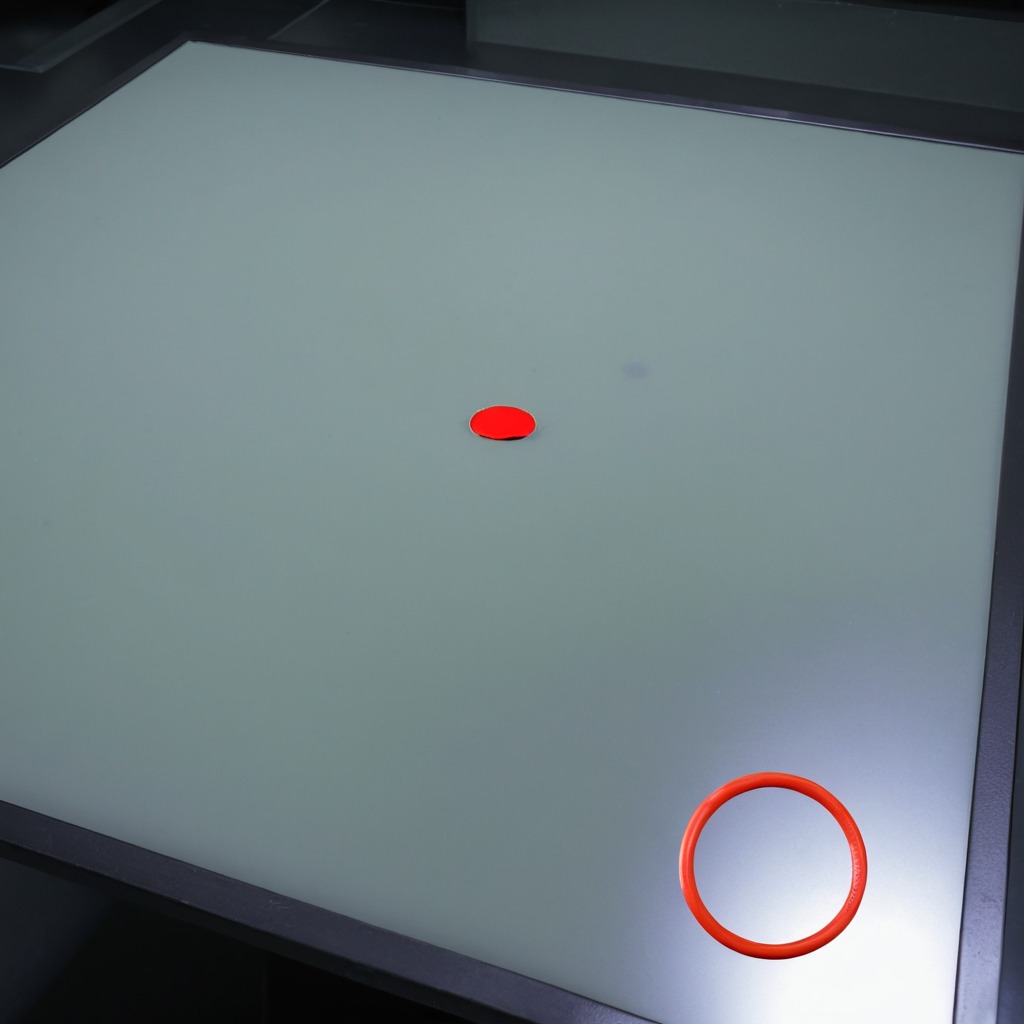
A rubber O-ring lies on the table.